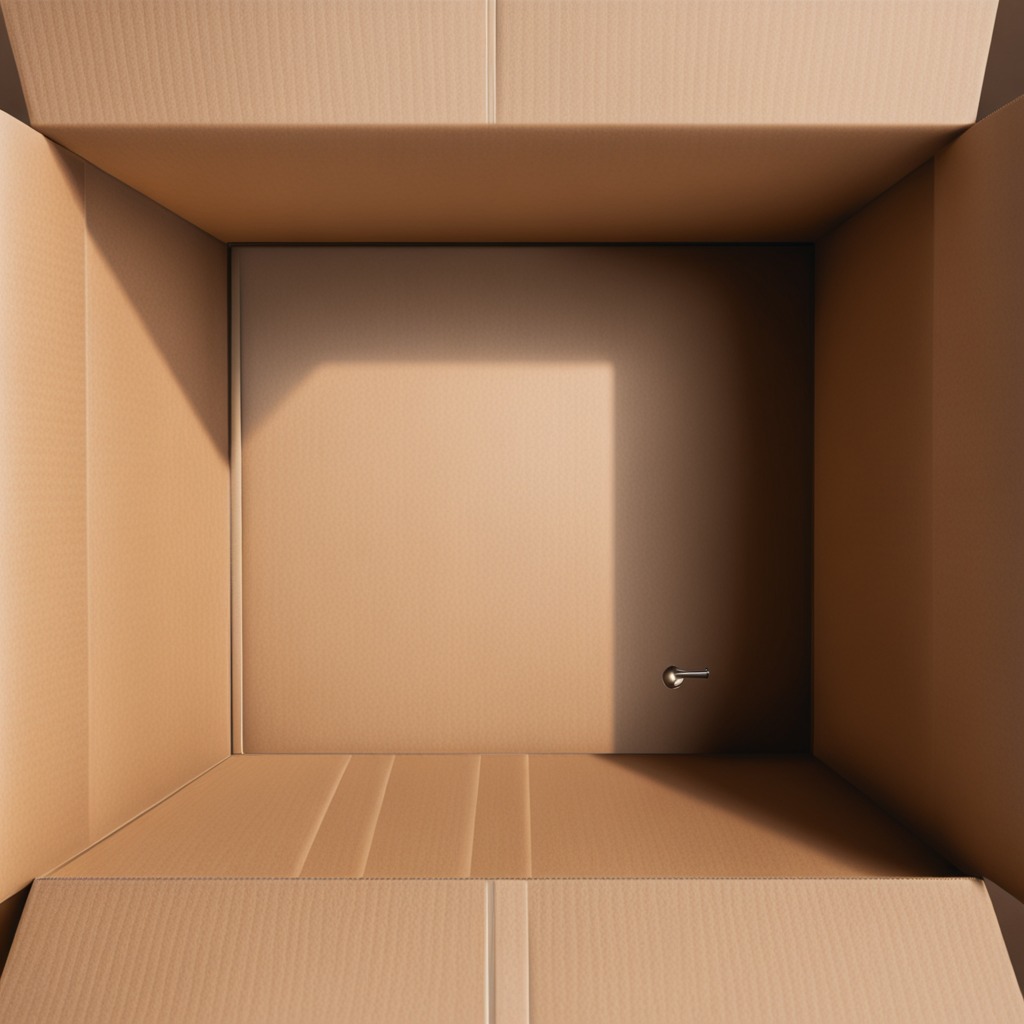
A metal screw lies on a clean dry cardboard box surface in an outdoor workshop during daytime bright natural light soft shadows slightly creased but